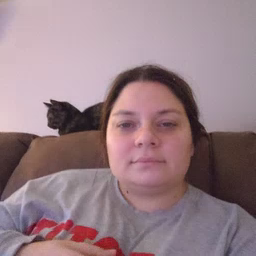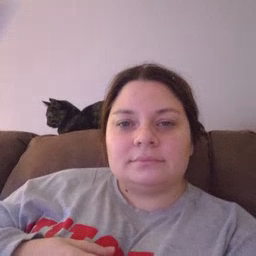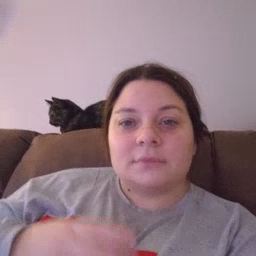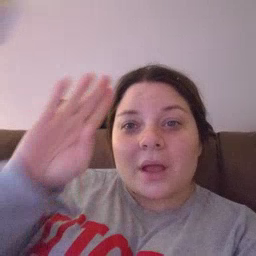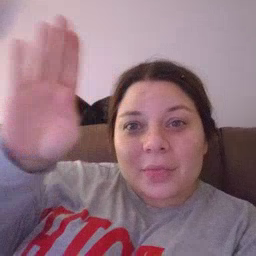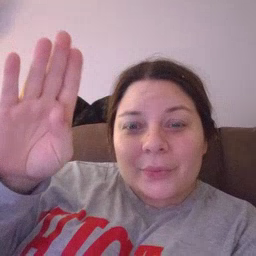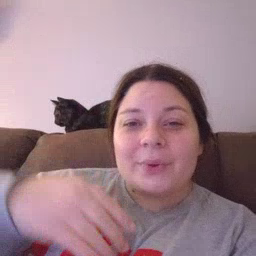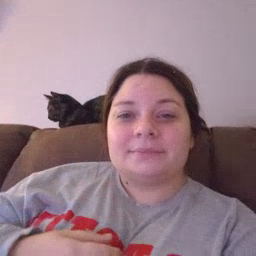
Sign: hello